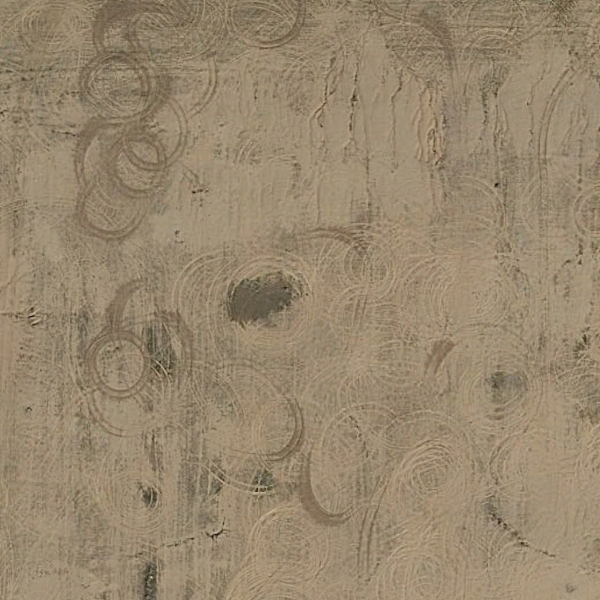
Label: BareLand